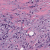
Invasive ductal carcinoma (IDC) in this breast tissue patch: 1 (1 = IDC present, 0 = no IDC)